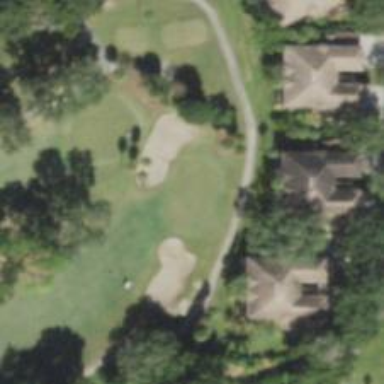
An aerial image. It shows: Golf hole.